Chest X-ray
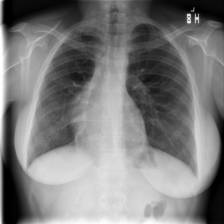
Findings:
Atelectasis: negative
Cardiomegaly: negative
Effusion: negative
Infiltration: negative
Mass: negative
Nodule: negative
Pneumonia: negative
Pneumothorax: negative
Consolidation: negative
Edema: negative
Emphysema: negative
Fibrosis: negative
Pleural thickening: negative
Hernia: negative